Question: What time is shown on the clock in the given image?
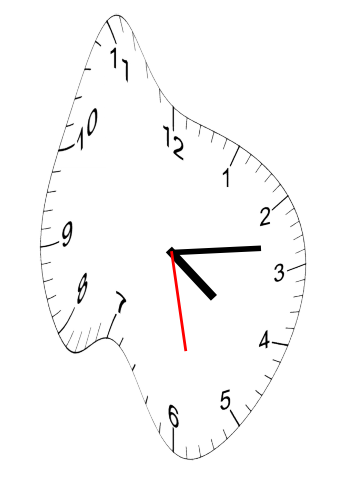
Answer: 04:13:28